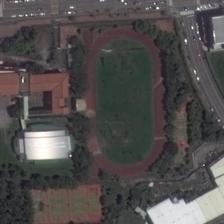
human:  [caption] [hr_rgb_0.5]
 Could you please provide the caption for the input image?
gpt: a playground with many green plants and several basketball fields is next to a crossroads .

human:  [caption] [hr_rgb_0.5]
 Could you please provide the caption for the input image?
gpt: a playground is surrounded by some green trees and many buildings .

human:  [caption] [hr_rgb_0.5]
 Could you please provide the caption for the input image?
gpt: the football field and several courts mnake up this area which is rimmed in by streets and buildings .

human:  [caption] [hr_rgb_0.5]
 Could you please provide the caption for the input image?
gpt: many buildings and green trees are around a playground .

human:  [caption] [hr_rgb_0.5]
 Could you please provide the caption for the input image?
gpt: a playground with many green plants and several basketball fields is next to a crossroads .